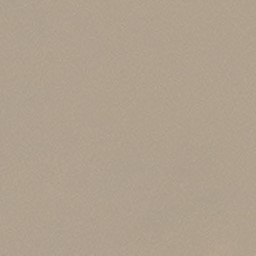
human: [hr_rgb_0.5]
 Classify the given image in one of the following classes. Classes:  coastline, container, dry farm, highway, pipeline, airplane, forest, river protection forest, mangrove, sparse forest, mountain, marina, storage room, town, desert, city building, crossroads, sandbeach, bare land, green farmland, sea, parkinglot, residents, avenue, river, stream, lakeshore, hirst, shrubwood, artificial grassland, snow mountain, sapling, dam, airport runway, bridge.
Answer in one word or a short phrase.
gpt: desert